Question: I would like to add a UISlider with a size different from min to max.
Here is an example of what I need :

I've tried to play with some methods like :
'''
- (CGRect)minimumValueImageRectForBounds:(CGRect)bounds;
- (CGRect)maximumValueImageRectForBounds:(CGRect)bounds;
- (CGRect)trackRectForBounds:(CGRect)bounds;
- (CGRect)thumbRectForBounds:(CGRect)bounds trackRect:(CGRect)rect value:(float)value;
'''
But I can't manage to get it work...
Any suggestion or maybe link on how do you achieve that ?
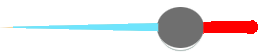
Answer: You need to subclass UISlider. If you are creating UISlider at run time you should use 'initWithFrame' otherwise 'initWithCoder'.
'''
@implementation slider
- (id)initWithFrame:(CGRect)frame
{
self = [super initWithFrame:frame];
if (self) {
// Initialization code
}
return self;
}
- (instancetype)initWithCoder:(NSCoder *)coder
{
self = [super initWithCoder:coder];
if (self) {
// At certain point images swap, that is why you need images fit to your UISlider size.
UIImage *sliderLeftImg = [[UIImage imageNamed: @"slider2"] stretchableImageWithLeftCapWidth: 10 topCapHeight: 0];
UIImage *sliderRightImg = [[UIImage imageNamed: @"slider"] stretchableImageWithLeftCapWidth: 10 topCapHeight: 0];
[self setMinimumTrackImage: sliderLeftImg forState: UIControlStateNormal];
[self setMaximumTrackImage: sliderRightImg forState: UIControlStateNormal];
}
return self;
}
/*
// Only override drawRect: if you perform custom drawing.
// An empty implementation adversely affects performance during animation.
- (void)drawRect:(CGRect)rect
{
// Drawing code
}
*/
@end
'''
The sample images I draw loops sloppy, you need better ones.
<URL>

Final Result: